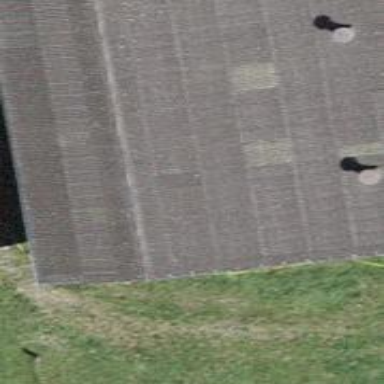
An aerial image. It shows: Barn.